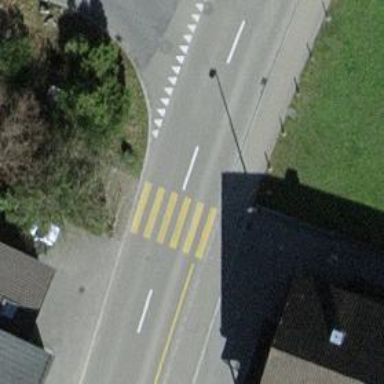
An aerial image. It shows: Uncontrolled zebra crossing on the road.